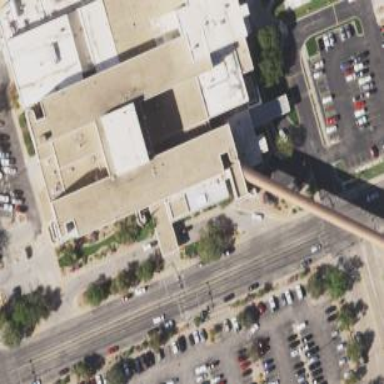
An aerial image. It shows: Hospital building.